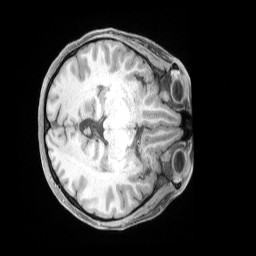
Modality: T1w
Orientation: axial
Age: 37
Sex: female
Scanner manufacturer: siemens
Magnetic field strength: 3 T
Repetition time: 2 s
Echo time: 0.00211 s